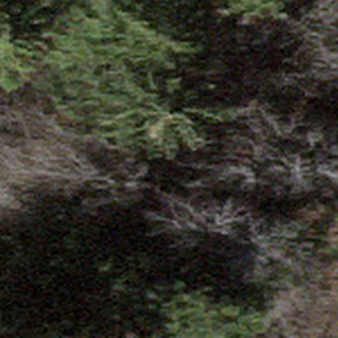
Label: other